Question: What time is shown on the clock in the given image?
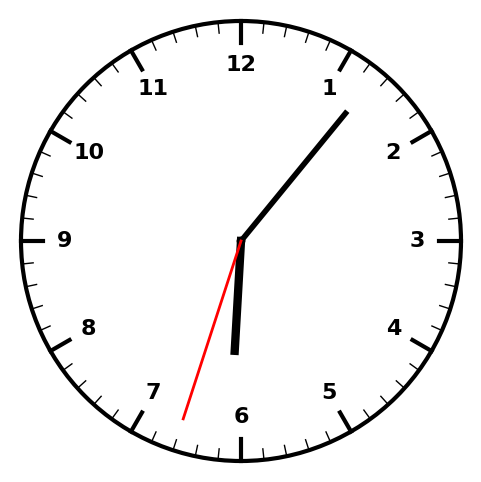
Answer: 06:06:33